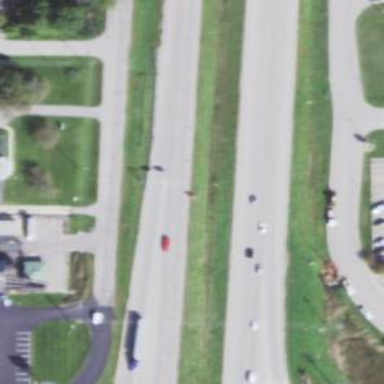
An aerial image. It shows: Primary highway.